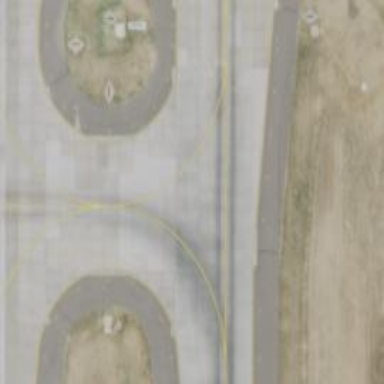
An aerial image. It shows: Image of taxiway at airport.